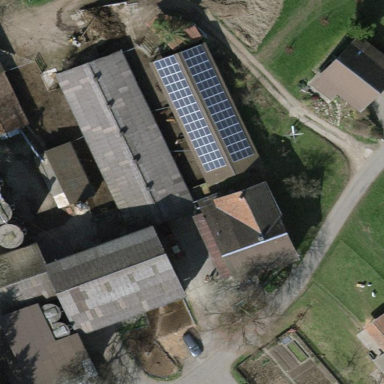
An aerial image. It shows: Farmyard area.